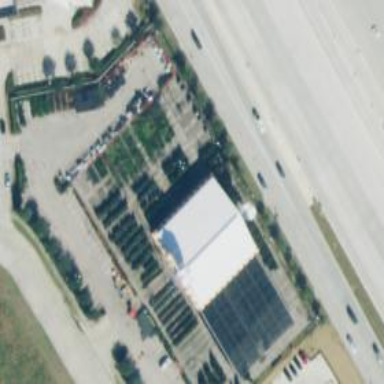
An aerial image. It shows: Retail building.